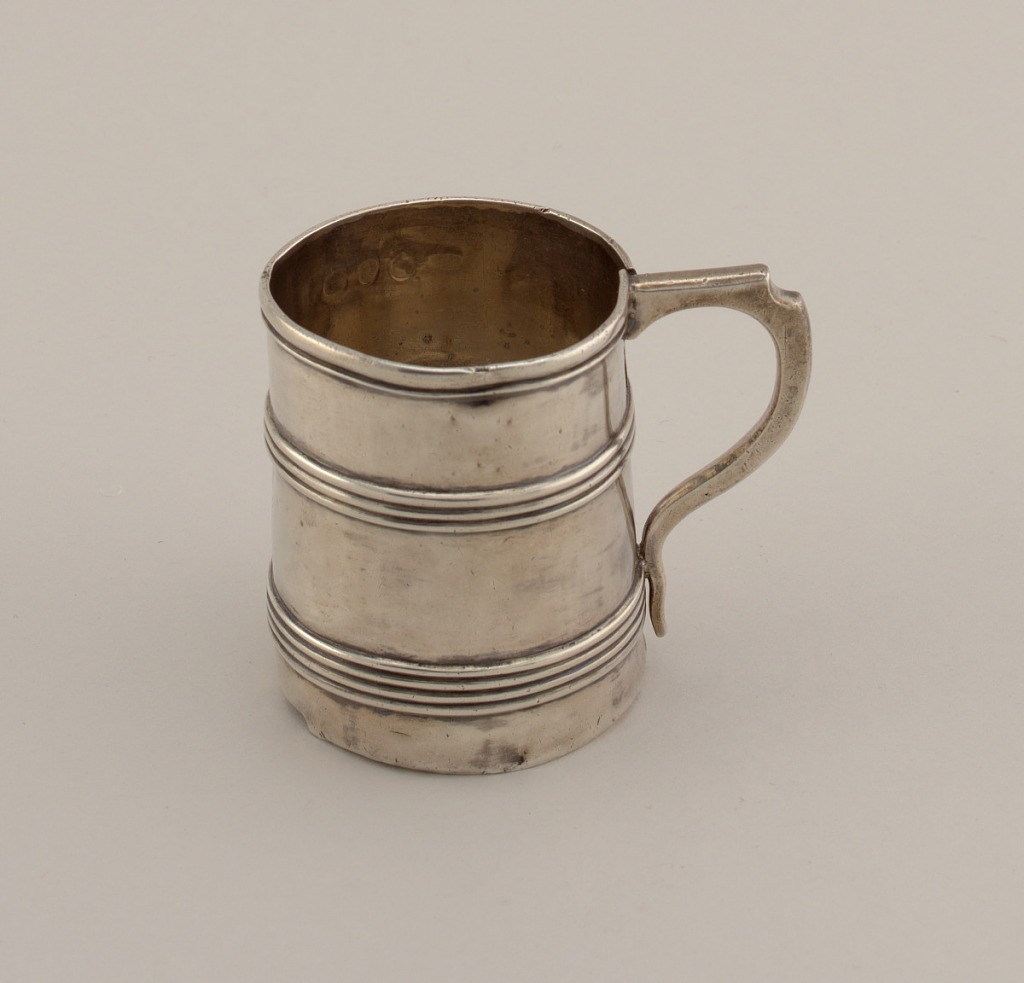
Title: Mug
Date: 1783
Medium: silver
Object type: mug
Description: Straight-sided mug with three bands of reeding; handle possibly later addition. Monogram J. E B later.